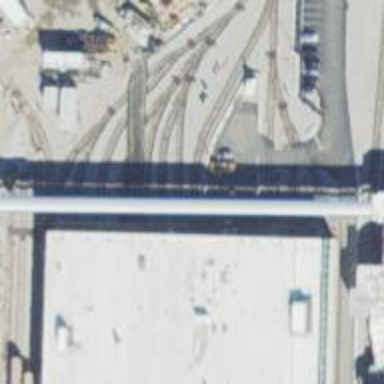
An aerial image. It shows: Building passage tunnel under electrified rail in service yard.